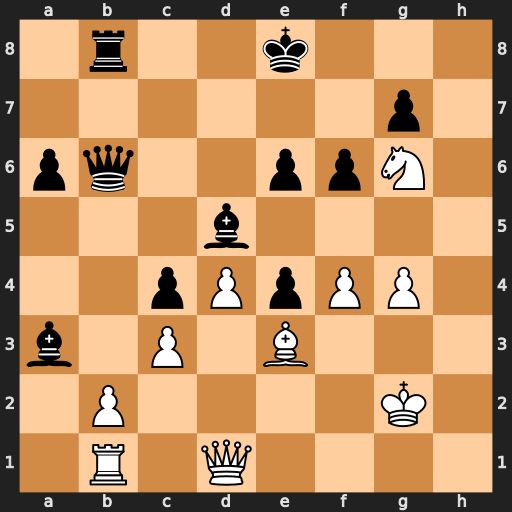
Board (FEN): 1r2k3/6p1/pq2ppN1/3b4/2pPpPP1/b1P1B3/1P4K1/1R1Q4
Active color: w
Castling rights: -
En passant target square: -
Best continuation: Qa4+ Kf7 Qd7+ Kxg6 f5+ Kh7 Qf7 Qxb2+ Rxb2